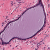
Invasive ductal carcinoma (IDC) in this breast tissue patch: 0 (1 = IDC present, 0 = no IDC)